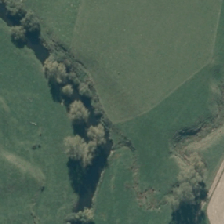
Land cover: grose_broom